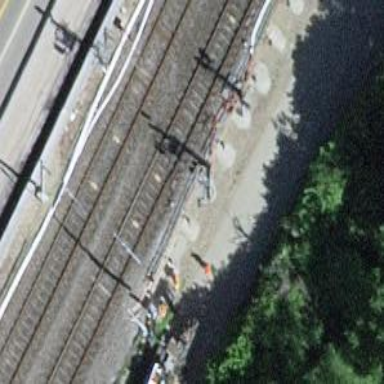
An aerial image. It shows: Railway signal.